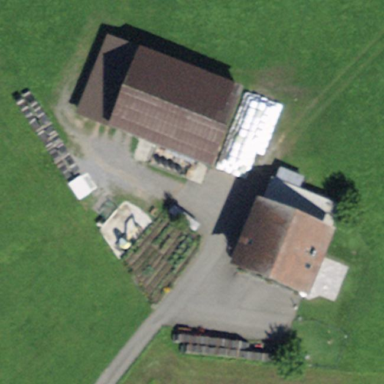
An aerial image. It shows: Farm with farmyard.